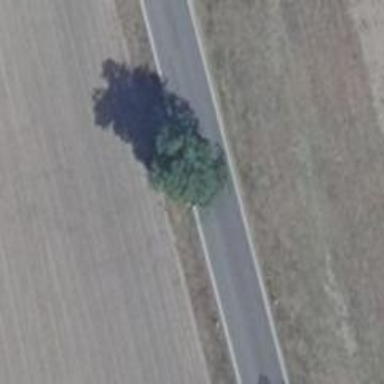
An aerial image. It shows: Deciduous broadleaved tree.